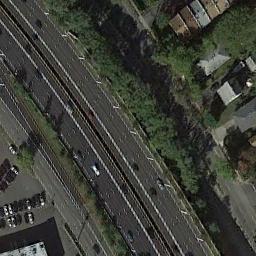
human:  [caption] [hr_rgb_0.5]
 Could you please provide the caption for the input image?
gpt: The freeway is between the parking lot and some houses .

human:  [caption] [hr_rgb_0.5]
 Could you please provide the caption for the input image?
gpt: There are many buildings and green plants on both sides of the freeway, There are many cars on the freeway, And many cars are parked in the open space beside the freeway .

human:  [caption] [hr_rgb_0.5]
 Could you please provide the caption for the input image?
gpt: A freeway with a small bend is a parking lot on one side and on the other side are some houses .

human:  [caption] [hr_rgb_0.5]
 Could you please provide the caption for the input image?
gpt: The winding highway is lined with trees .

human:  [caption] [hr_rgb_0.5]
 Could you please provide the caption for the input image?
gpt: There are some buildings and a parking lot beside the freeway .